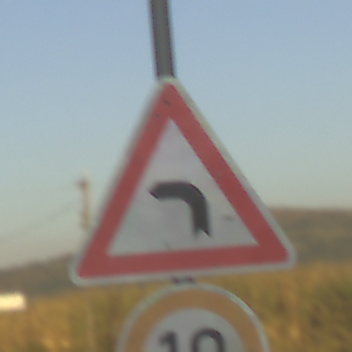
Verkehrszeichen: KurveLinks
Zusatzzeichen unten: Geschwindigkeit10
Umgebung: Outdoor, RoadRail
Tageszeit: SunriseSunset
Wetter: Clear
Licht: Natural
Jahreszeit: NotSpecified
Kontrast: HighContrast